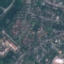
Land use / land cover class: Residential